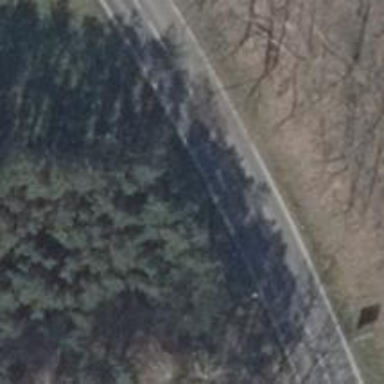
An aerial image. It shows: Secondary road with asphalt surface.